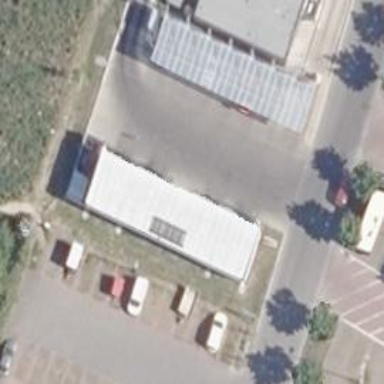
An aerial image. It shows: Car wash facility.